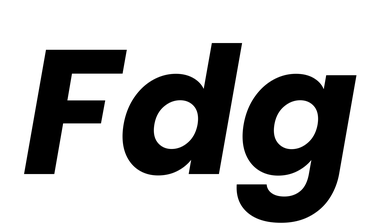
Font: Poppins-BoldItalic